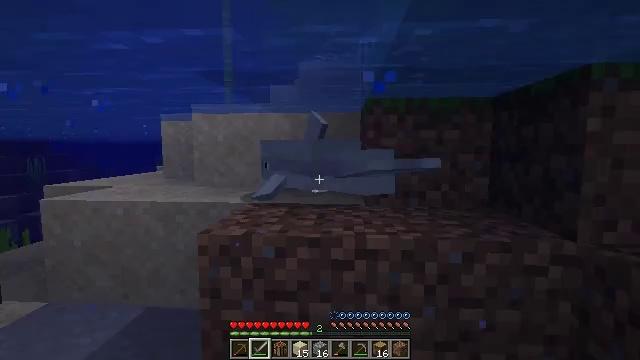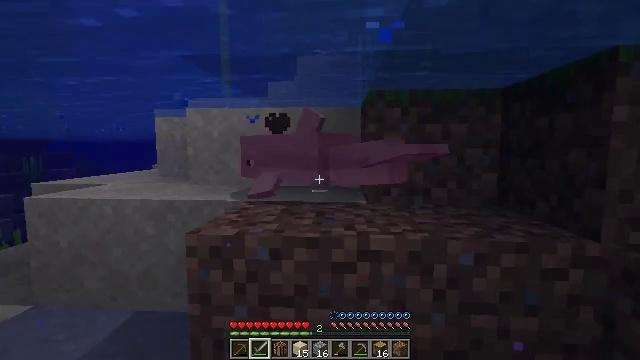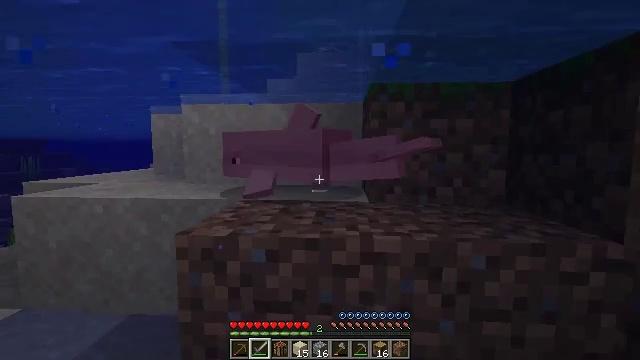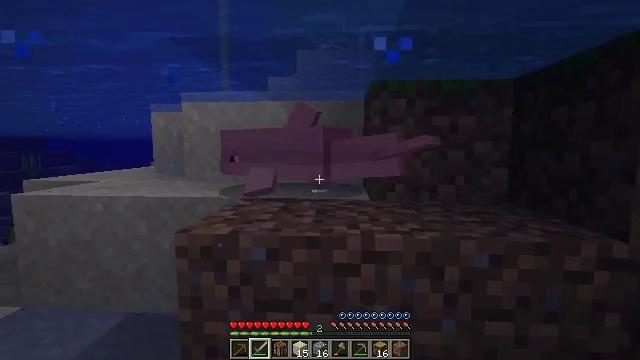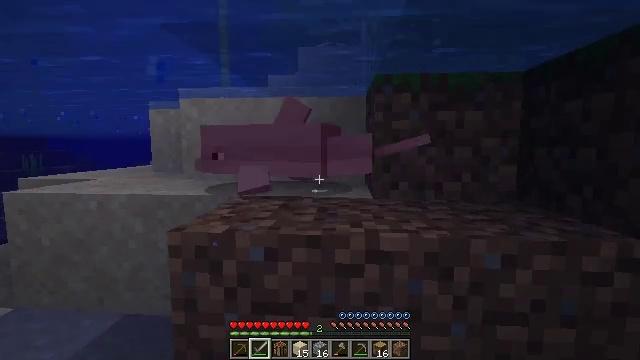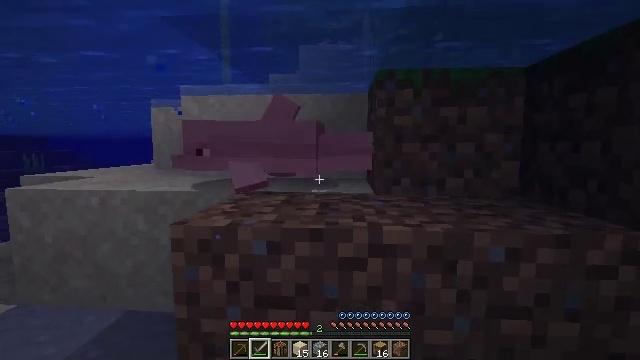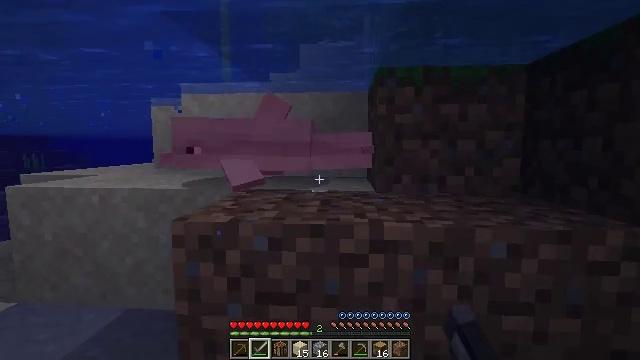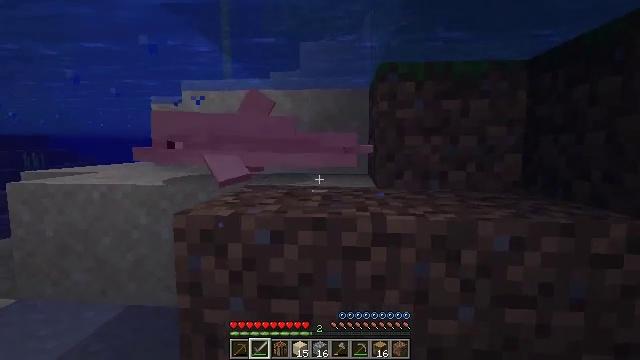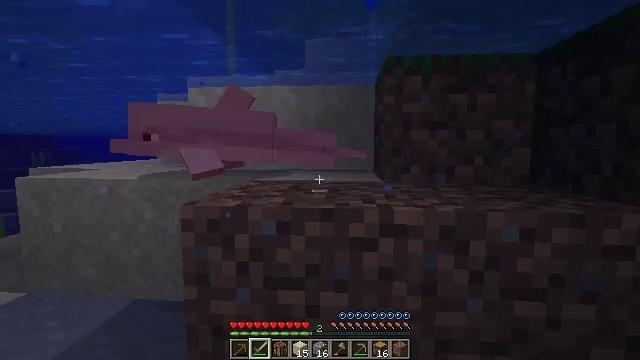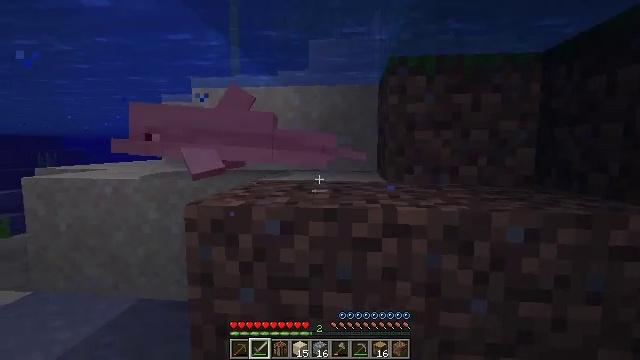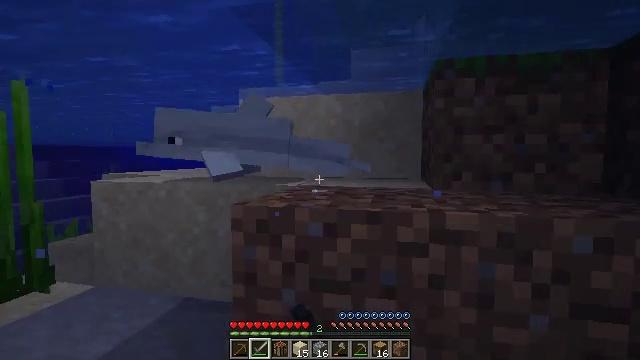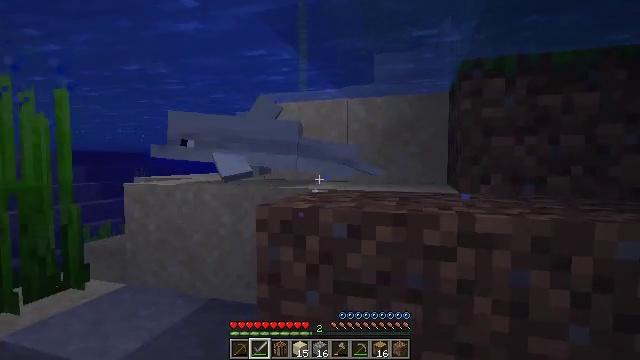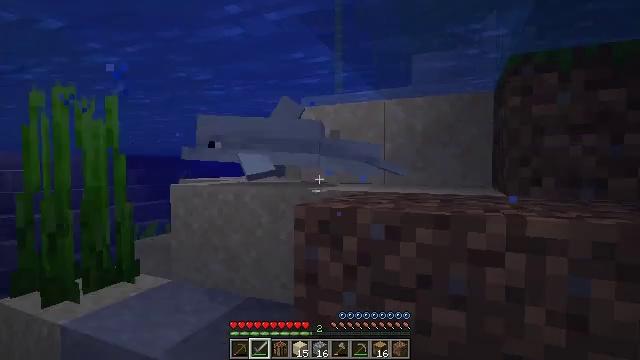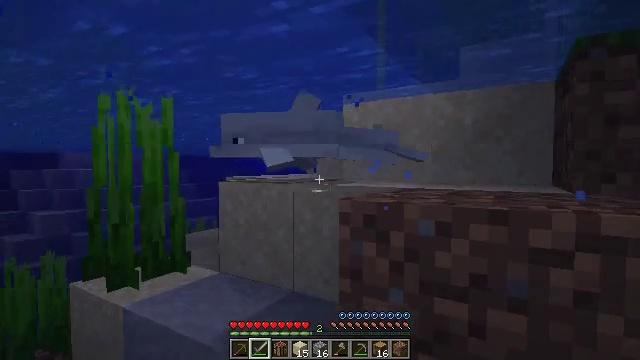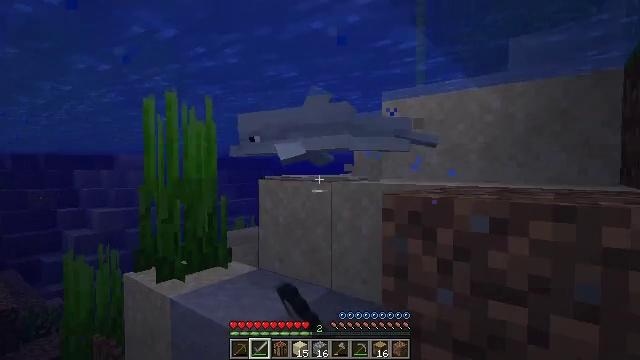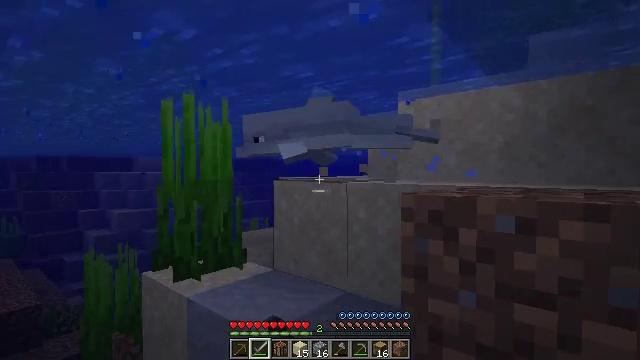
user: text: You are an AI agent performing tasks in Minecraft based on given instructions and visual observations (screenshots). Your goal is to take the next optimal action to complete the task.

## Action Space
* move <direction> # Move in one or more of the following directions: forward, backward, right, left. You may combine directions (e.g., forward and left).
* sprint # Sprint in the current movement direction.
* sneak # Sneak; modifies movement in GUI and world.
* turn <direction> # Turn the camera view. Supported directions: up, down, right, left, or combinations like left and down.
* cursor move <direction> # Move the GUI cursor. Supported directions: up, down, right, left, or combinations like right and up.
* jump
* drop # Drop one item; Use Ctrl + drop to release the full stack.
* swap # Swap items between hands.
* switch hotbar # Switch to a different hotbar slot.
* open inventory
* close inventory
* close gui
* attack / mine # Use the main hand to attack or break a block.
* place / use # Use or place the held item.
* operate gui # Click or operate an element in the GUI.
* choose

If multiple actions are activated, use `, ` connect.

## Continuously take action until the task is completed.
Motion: motion action
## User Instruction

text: Break the tall seagrass.
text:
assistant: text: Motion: move forward, attack / mine
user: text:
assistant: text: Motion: move forward, attack / mine
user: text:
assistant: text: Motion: move forward, attack / mine
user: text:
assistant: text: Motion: move forward
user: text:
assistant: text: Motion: move forward, attack / mine
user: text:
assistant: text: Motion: move forward, attack / mine
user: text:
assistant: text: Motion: move forward
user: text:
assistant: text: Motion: move forward
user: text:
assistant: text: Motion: move forward, attack / mine
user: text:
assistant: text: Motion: move forward, turn left and up, attack / mine
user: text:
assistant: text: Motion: move forward, turn left and up, attack / mine
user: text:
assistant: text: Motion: move forward, turn left, attack / mine
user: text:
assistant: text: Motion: move forward, turn left, attack / mine
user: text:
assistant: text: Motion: move forward, turn left, attack / mine
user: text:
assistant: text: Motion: move forward, turn left, attack / mine
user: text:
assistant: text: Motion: move forward, attack / mine
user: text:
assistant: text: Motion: move forward, attack / mine
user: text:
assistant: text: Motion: move forward, attack / mine
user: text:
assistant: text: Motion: move forward
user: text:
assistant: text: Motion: move forward
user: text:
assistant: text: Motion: move forward, turn left and up
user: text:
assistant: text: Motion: move forward, turn left and up
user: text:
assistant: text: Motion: move forward
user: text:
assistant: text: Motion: move forward, turn left
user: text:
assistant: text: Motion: move forward, turn left
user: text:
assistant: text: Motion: move forward, turn left, jump
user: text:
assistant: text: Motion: move forward, jump
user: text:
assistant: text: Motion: move forward, jump
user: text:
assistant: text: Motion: move forward, jump
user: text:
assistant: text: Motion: move forward, turn left, jump